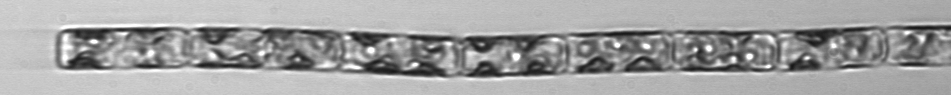
Label: Guinardia_delicatula